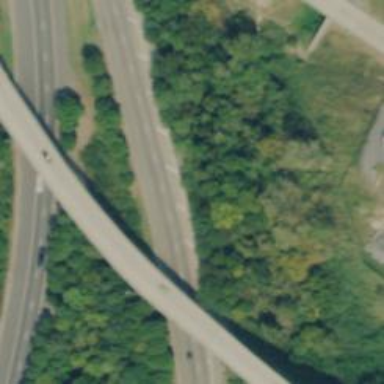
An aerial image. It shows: View of motorway.